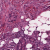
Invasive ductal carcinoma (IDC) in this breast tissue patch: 1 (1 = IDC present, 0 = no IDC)